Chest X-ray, AP view. Patient: 90 years old, sex F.
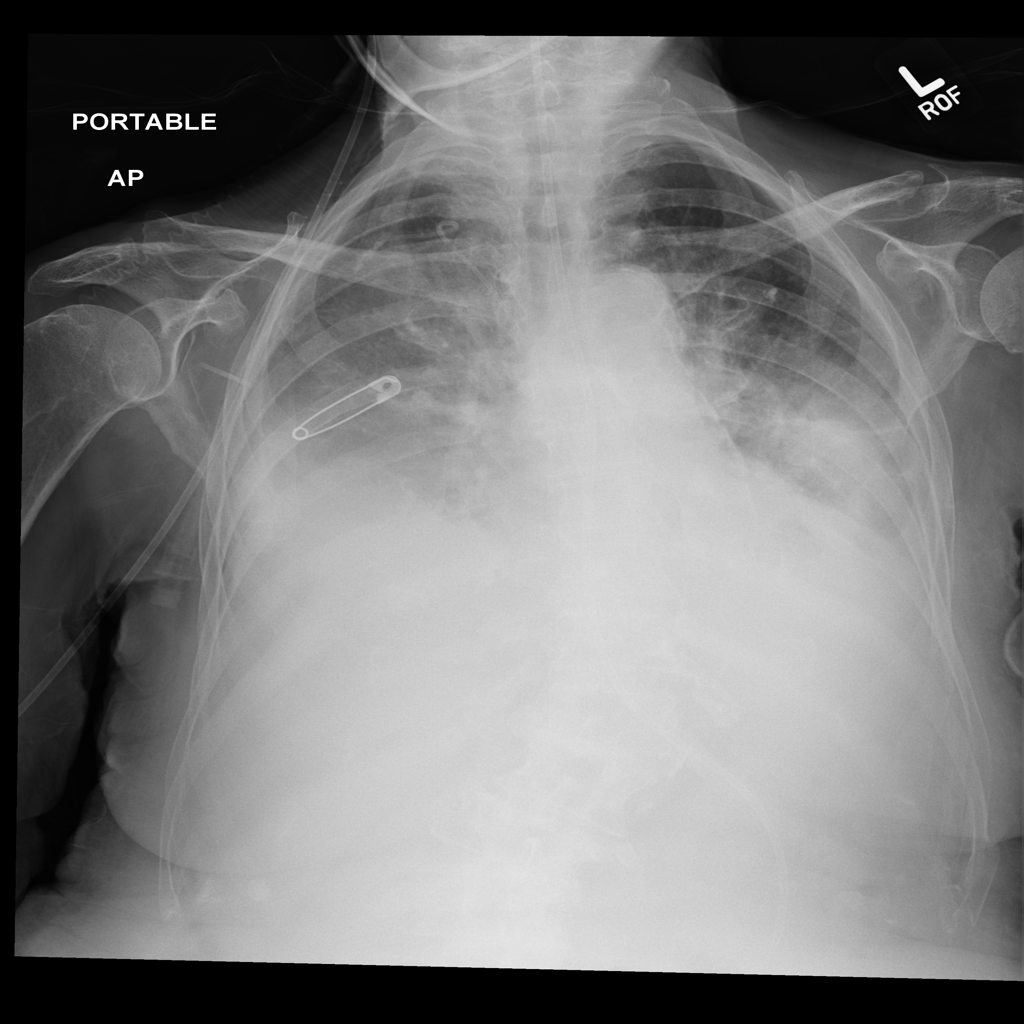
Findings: Effusion